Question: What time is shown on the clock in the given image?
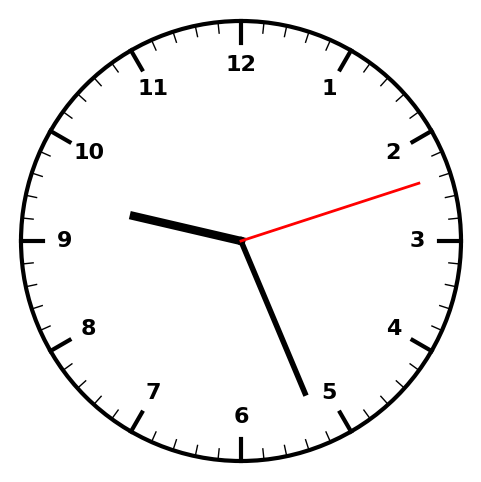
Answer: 09:26:12